Question: Has anyone else noticed strange behaviour by Twitter Bootstrap in IE8 and below? I have two buttons, as follows:
'''
<input type="submit" class="btn btn-primary btn-large"/>
<input type="reset" class="btn btn-large"/>
'''
The 'btn-primary' button is displaying really small, but the button with just 'btn btn-large' is large, as expected.
Any ideas?
Thanks,
Chris
EDIT: Screenshot:

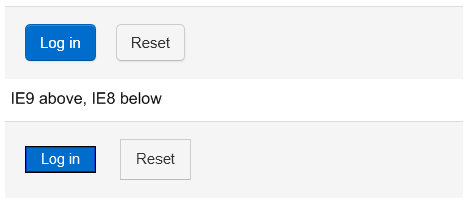
Answer: > Typically any issues you might find with buttons are due to other
style sheets, are you including anything other than bootstrap css?
What you want to do is using CHROME 'right click' on the element, and 'inspect', then review the styles that are applied to that element.
More-often than not, it is other things being inherited or causing conflict. IE is a fickle beast, one I think most of us would rather do without when it comes to CSS/HTML5 ;)